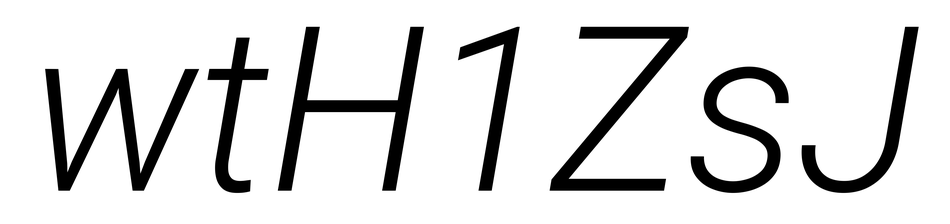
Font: Roboto-Italic_Light_Italic